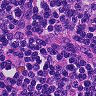
Metastatic tissue present: no